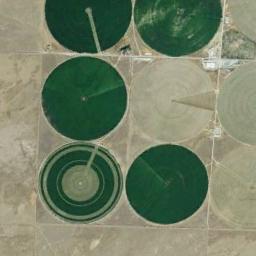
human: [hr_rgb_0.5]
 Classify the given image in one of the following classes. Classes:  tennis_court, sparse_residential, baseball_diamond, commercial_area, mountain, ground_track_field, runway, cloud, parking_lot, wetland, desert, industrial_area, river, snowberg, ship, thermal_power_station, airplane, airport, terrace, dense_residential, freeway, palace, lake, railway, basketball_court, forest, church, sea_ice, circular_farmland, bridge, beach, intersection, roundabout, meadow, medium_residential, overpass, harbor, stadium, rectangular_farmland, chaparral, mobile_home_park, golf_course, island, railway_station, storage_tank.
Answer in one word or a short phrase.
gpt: circular_farmland